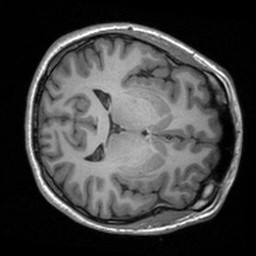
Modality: T1w
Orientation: axial
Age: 24
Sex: female
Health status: healthy
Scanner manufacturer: siemens
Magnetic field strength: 3 T
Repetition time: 1.9 s
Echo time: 0.00226 s